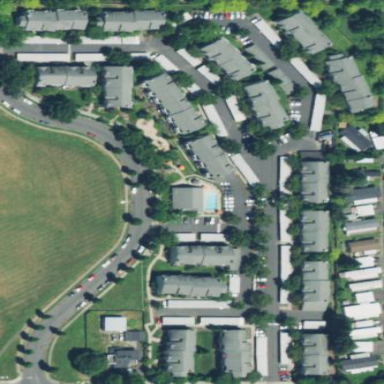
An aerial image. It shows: Residential area with apartments.